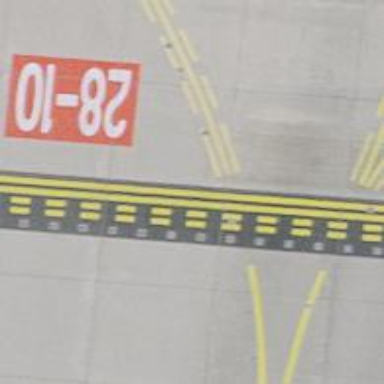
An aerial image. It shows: Runway holding position.